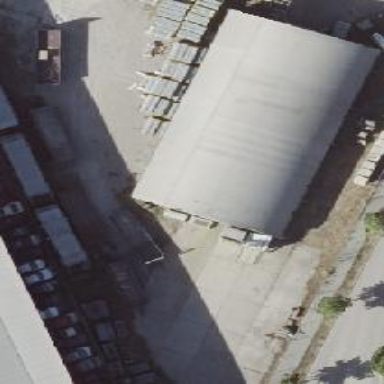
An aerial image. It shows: Warehouse.